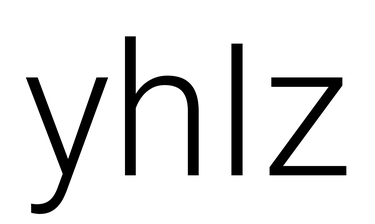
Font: Roboto_Light